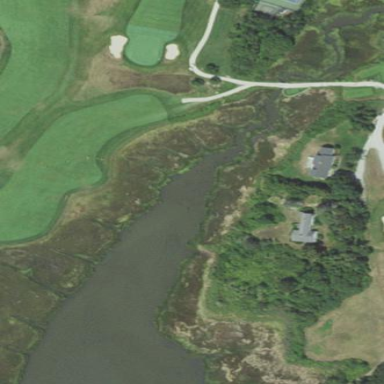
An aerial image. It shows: Grassy fairway on golf course.